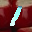
Label: 1